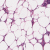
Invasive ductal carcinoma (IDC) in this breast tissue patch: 1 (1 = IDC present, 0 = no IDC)